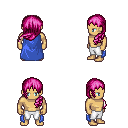
a pixel art fantasy rpg character, male body template, human, tanned skin, blue cape, white pants, pink left-swept hairstyle, four views (front, back, left, right), 2x2 character sprite sheet, small pixel art, hard edges, no anti-aliasing